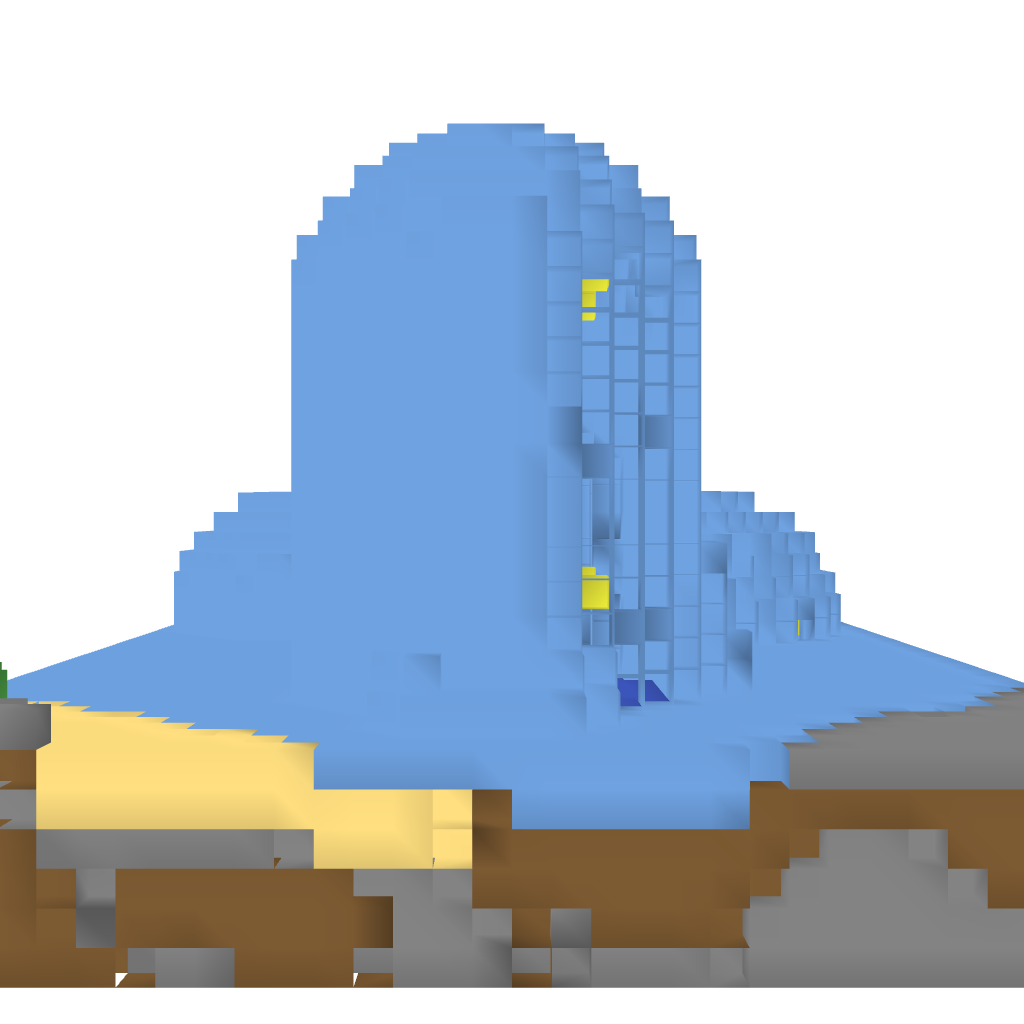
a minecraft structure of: Water Palace bad low quality